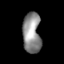
Tissue: skin
Cell type: Fibroblasts
Senescence score: 0.6867
Nuclear area (px): 708
Mean DAPI intensity: 141.99